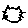
Label: cat